如图，某城市公园内有一矩形空地 $ABCD$，$AB=300\,\text{m}$，$AD=180\,\text{m}$，现规划在边 $AB$，$CD$，$DA$ 上分别取点 $E$，$F$，$G$，且满足 $AE=EF$，$FG=GA$，在 $\triangle EAG$ 内建造喷泉瀑布，在 $\triangle EFG$ 内种植花卉，其余区域铺设草坪，并修建栈道 $EG$ 作为观光路线（不考虑宽度），则当 $\sin\angle AEG = \underline{\quad\quad}$ 时，栈道 $EG$ 最短。

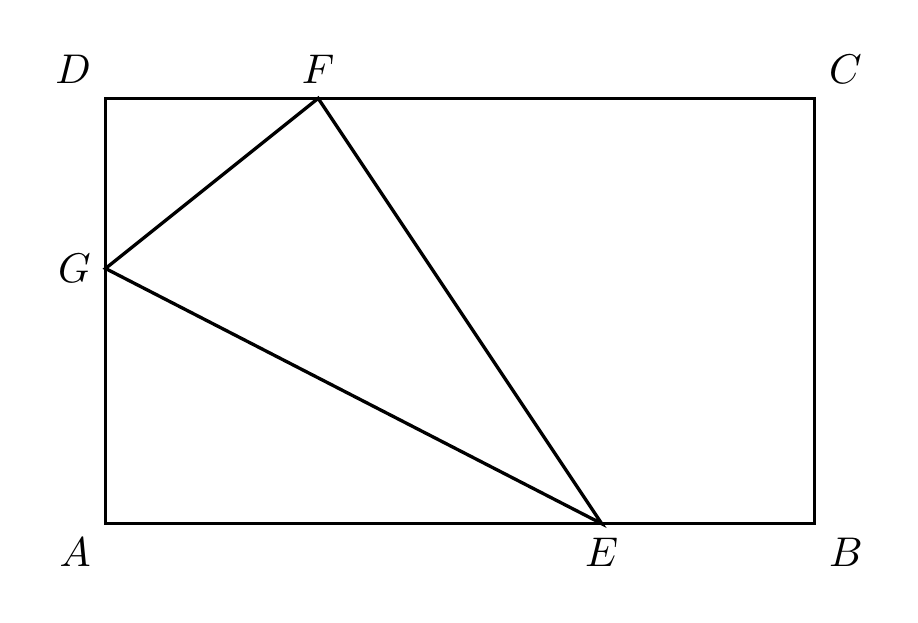
【解答】
\textbf{【答案】} $\boldsymbol{\frac{\sqrt{3}}{3}}$/${\frac{1}{3}{\sqrt{3}}}$

\vspace{0.3cm}

\textbf{【解析】} 由题意，$\text{Rt}\triangle EAG \cong \text{Rt}\triangle EFG$，

设 $\angle AEG = \theta\ \left(0 < \theta < \frac{\pi}{2}\right)$，则 $\angle DGF = \pi - 2\left(\frac{\pi}{2} - \theta\right) = 2\theta$。

在 $\text{Rt}\triangle GDF$ 中 $\cos 2\theta = \frac{DG}{GF} = \frac{180 - AG}{AG}$，得
\[
AG = \frac{180}{\cos 2\theta + 1} = \frac{90}{\cos^2 \theta},
\]
则
\[
EG = \frac{AG}{\sin \theta} = \frac{90}{\sin \theta \cos^2 \theta} = \frac{90}{\sin \theta (1 - \sin^2 \theta)}.
\]

由于
\[
\begin{cases}
AG = \frac{90}{\cos^2 \theta} = 90(1 + \tan^2 \theta) \leq 180 \\
AE = \frac{AG}{\tan \theta} = 90\left(\tan \theta + \frac{1}{\tan \theta}\right) \leq 300
\end{cases},
\]
解得 $\frac{1}{3} \leq \tan \theta \leq 1$。

令 $\sin \theta = t$，$t \in \left[\frac{\sqrt{10}}{10}, \frac{\sqrt{2}}{2}\right]$，则 $EG = \frac{90}{t - t^3}$。

令 $f(t) = t - t^3$，则 $f'(t) = 1 - 3t^2$，

当 $f'(t) > 0$ 时 $t \in \left[\frac{\sqrt{10}}{10}, \frac{\sqrt{3}}{3}\right)$，$f(t)$ 严格递增；

当 $f'(t) < 0$ 时 $t \in \left(\frac{\sqrt{3}}{3}, \frac{\sqrt{2}}{2}\right]$，$f(t)$ 严格递减；

所以 $t = \sin \theta = \frac{\sqrt{3}}{3}$，$f(t)$ 有最大值，则 $EG_{\min} = 135\sqrt{3}$。

故答案为：$\boldsymbol{\frac{\sqrt{3}}{3}}$。